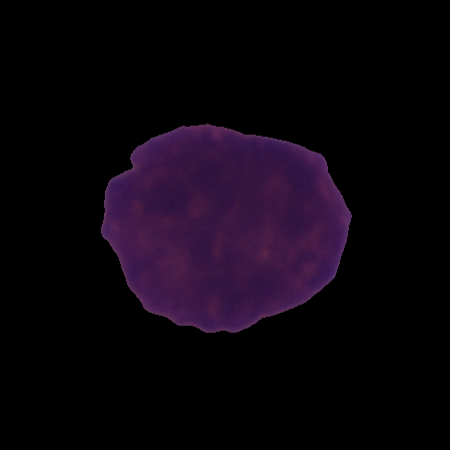
Label: cancer